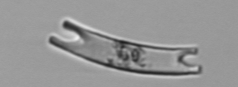
Label: Eucampia